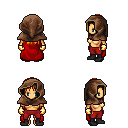
a pixel art fantasy rpg character, female body template, human, tanned skin, red cape, red pants, light blonde unkempt hairstyle, cloth hood, gold gloves, black shoes, four views (front, back, left, right), 2x2 character sprite sheet, small pixel art, hard edges, no anti-aliasing